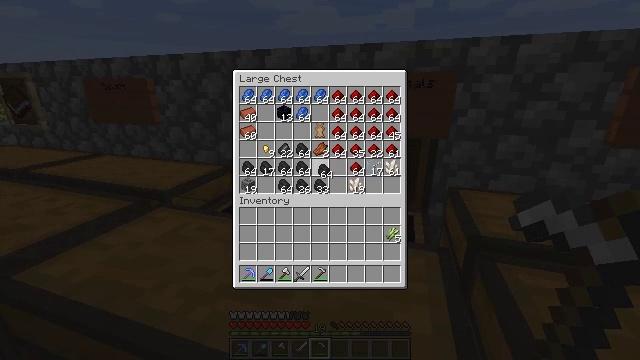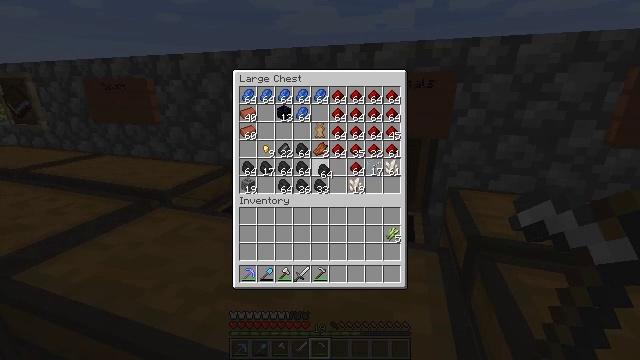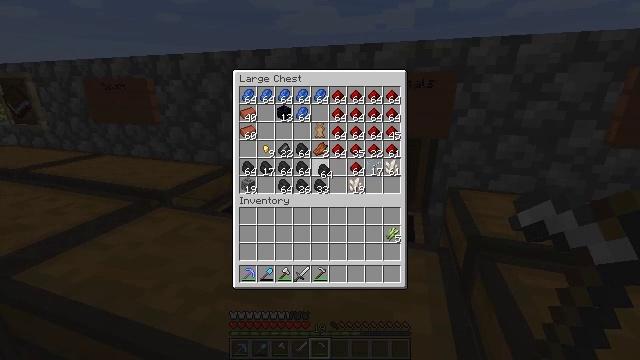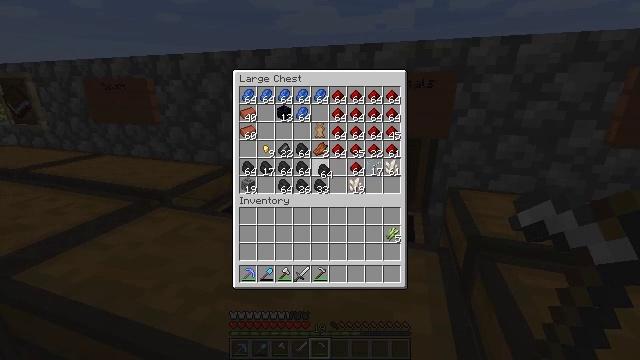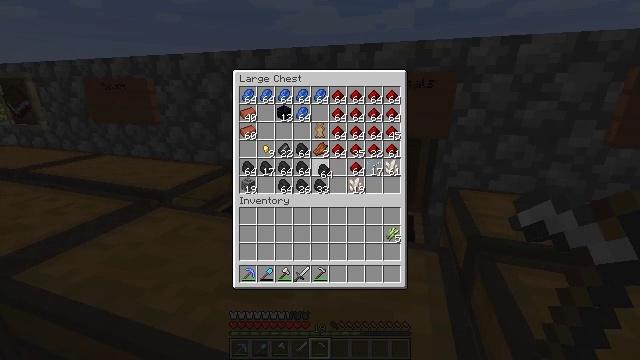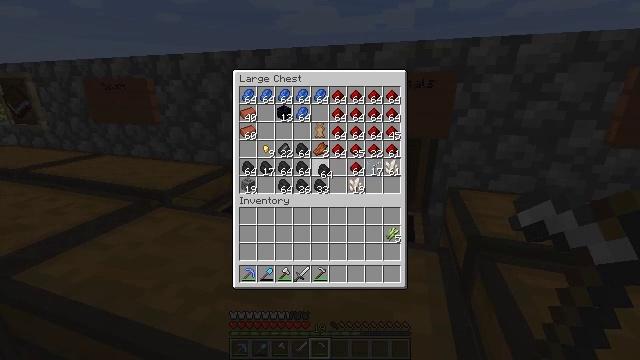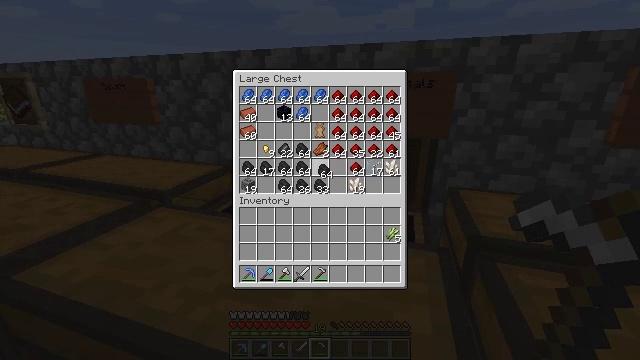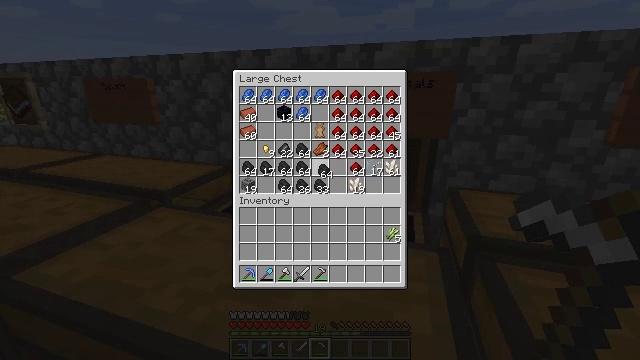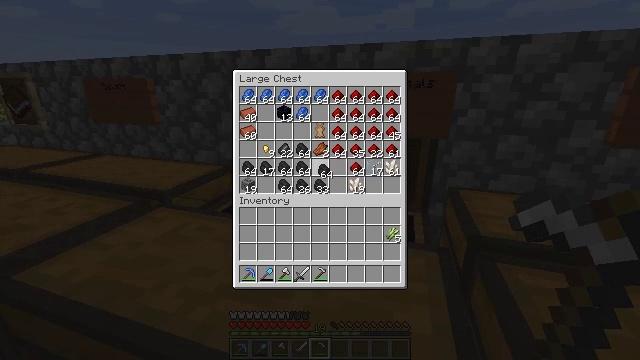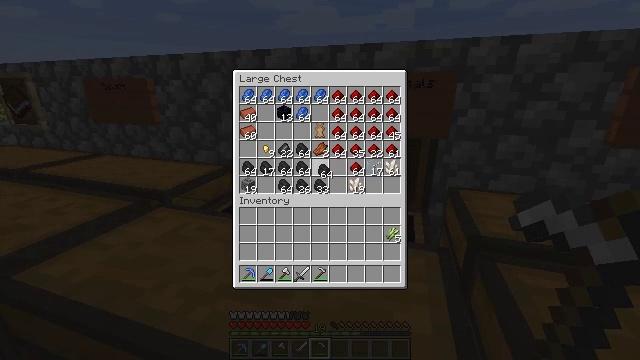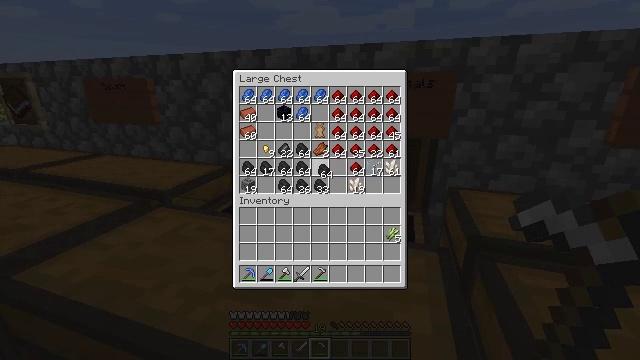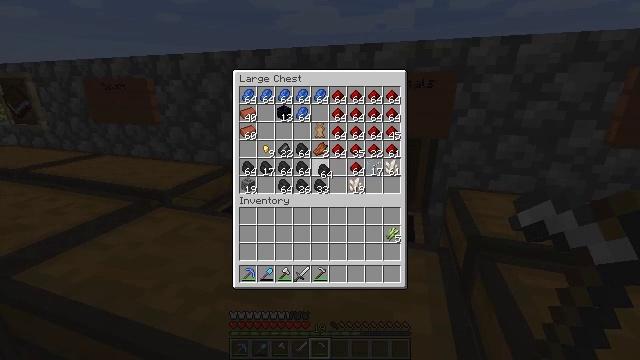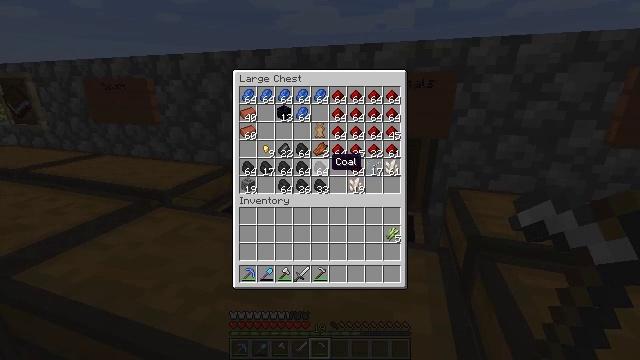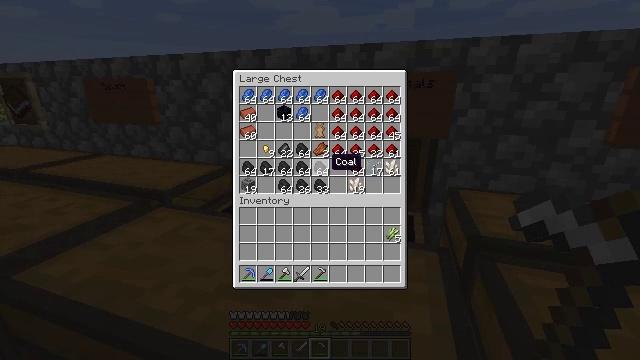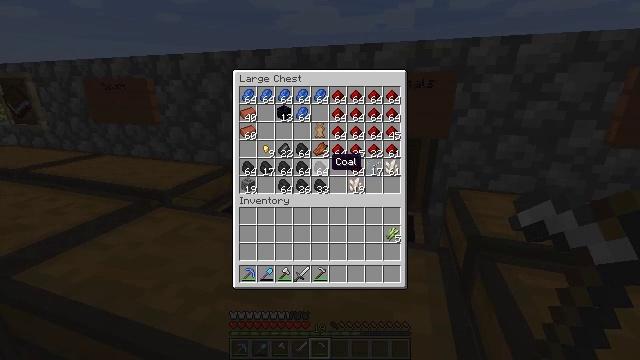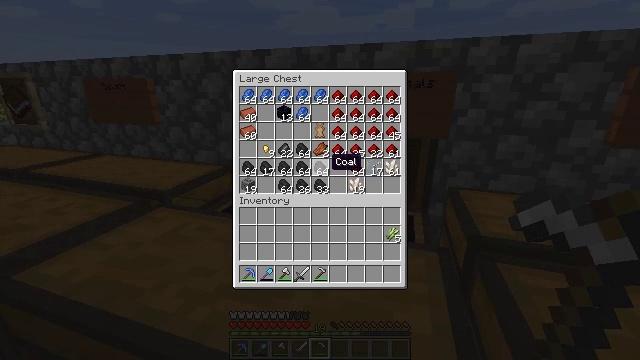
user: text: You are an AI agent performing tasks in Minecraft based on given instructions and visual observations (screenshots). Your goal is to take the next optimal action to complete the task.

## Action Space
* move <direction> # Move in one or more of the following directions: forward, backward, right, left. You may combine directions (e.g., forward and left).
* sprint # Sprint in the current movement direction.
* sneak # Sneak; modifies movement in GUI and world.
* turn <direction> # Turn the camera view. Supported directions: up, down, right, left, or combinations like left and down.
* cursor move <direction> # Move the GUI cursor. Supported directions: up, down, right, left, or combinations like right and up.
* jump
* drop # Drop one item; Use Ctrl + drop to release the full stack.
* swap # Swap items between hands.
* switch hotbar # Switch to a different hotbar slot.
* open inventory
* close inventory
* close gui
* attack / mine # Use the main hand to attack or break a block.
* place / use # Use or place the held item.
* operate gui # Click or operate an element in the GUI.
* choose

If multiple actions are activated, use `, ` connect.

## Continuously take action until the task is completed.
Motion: motion action
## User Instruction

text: Remove the acacia wall sign with a hit.
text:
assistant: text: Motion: operate gui
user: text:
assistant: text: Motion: no_op
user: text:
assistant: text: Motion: no_op
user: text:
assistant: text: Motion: no_op
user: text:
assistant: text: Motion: no_op
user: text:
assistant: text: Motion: no_op
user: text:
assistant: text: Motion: no_op
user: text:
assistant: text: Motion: operate gui
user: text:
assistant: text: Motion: operate gui
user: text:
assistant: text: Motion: operate gui
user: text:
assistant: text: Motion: operate gui
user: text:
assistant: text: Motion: no_op
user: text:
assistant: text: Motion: no_op
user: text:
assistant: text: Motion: no_op
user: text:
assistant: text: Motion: no_op
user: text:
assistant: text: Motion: no_op
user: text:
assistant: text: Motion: no_op
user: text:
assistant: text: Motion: no_op
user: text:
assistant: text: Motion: no_op
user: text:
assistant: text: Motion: no_op
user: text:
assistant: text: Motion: no_op
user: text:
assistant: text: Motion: no_op
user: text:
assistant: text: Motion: no_op
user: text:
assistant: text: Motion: no_op
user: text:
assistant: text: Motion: no_op
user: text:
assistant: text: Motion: no_op
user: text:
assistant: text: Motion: turn left
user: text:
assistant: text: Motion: move left, turn left
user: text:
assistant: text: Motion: move left, turn left
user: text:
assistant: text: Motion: move left